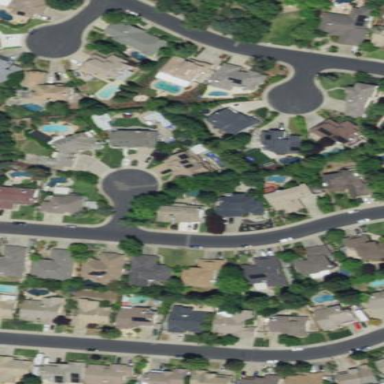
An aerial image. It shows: Residential road with sidewalks on both sides.